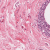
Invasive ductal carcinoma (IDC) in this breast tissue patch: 0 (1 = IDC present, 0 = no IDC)